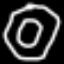
Label: donut